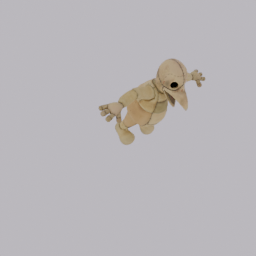
Label: animals